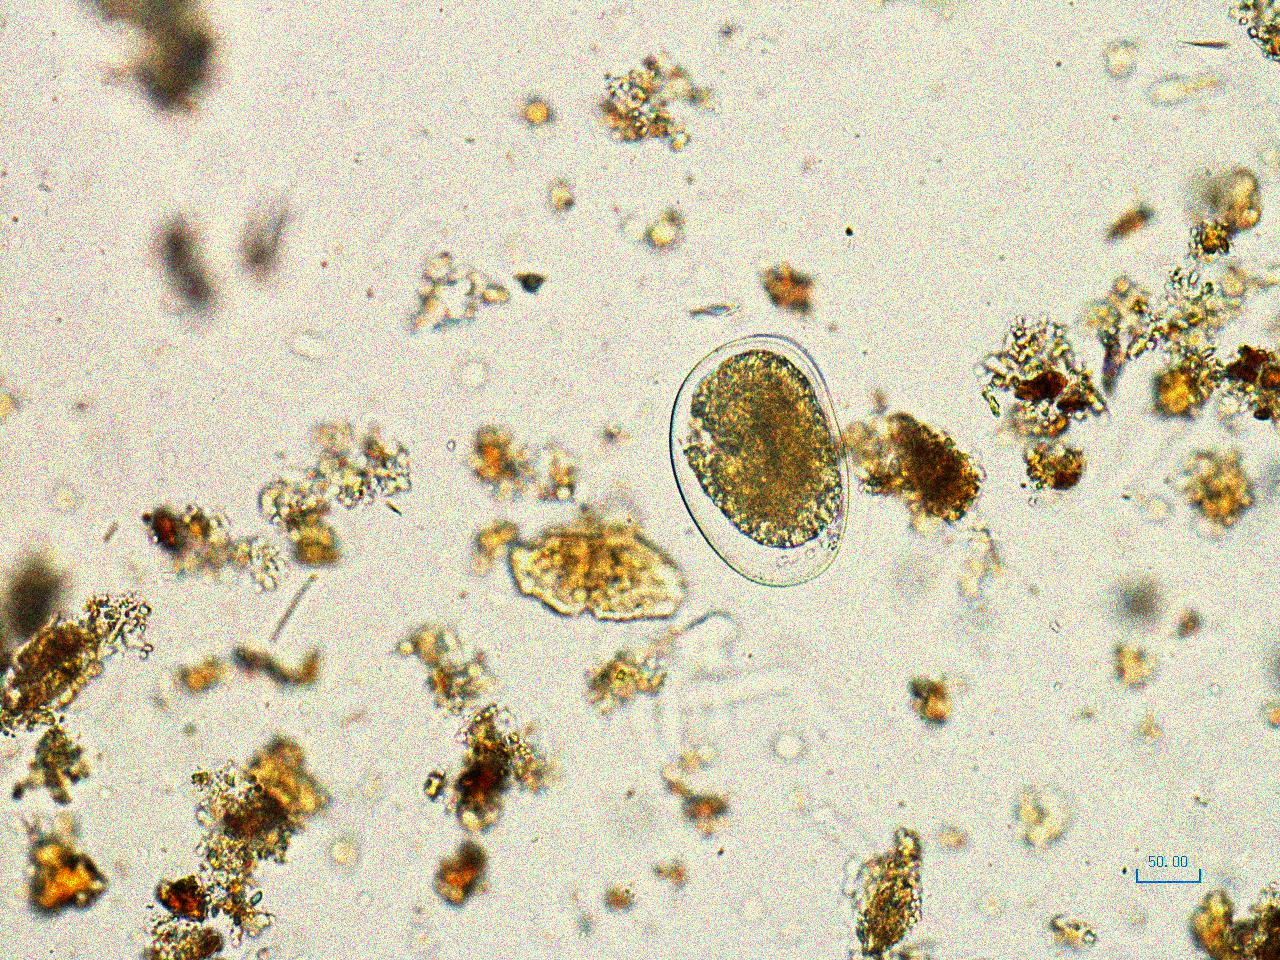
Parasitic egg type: Hookworm egg